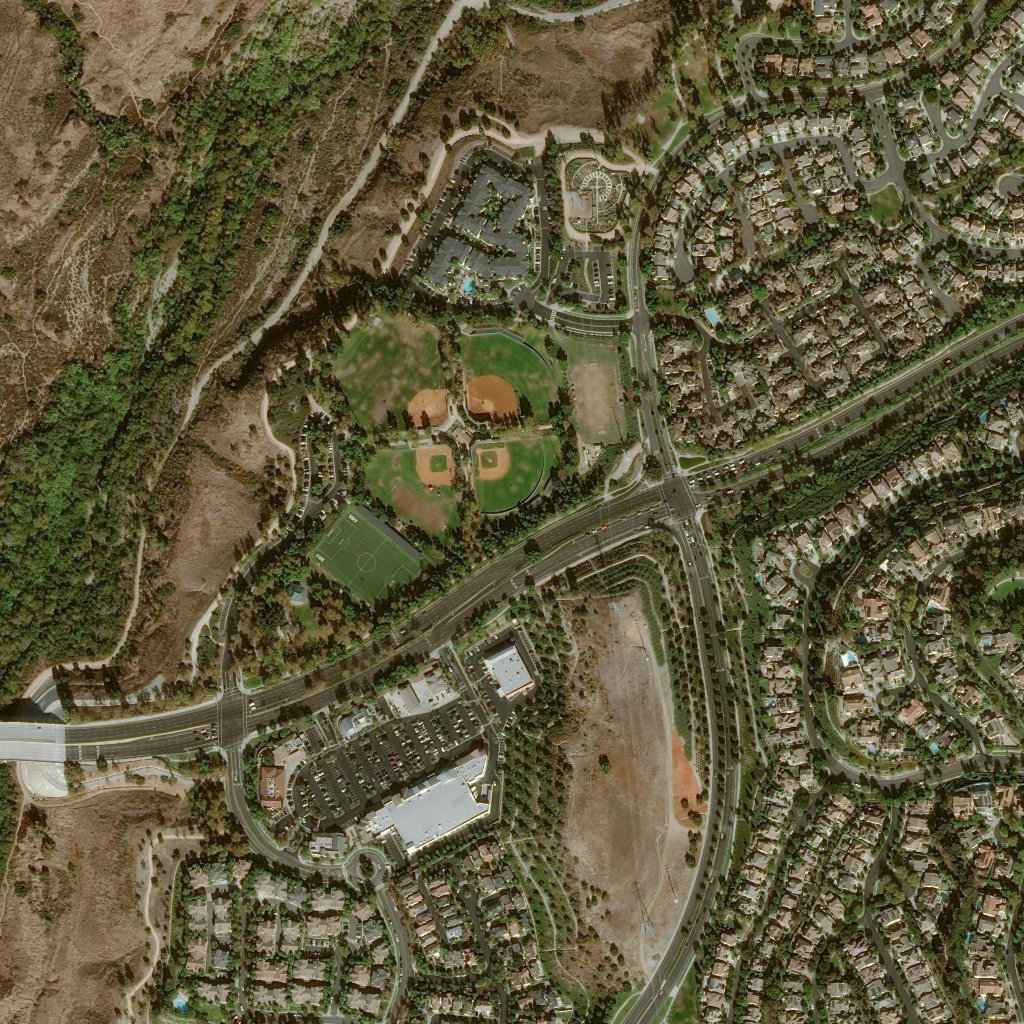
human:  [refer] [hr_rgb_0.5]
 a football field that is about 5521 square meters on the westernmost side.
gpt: <box>[[30, 49, 41, 60, 0]]</box>

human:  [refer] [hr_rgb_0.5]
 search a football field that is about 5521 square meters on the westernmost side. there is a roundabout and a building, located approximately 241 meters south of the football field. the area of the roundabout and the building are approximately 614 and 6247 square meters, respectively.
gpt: <box>[[30, 49, 41, 60, 0]]</box>

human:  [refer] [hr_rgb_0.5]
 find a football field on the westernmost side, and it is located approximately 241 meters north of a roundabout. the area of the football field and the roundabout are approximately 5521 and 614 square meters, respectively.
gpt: <box>[[30, 49, 41, 60, 0]]</box>

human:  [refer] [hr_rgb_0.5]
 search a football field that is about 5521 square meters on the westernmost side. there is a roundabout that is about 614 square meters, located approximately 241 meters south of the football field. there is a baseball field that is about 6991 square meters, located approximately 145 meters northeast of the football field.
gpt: <box>[[30, 49, 41, 60, 0]]</box>